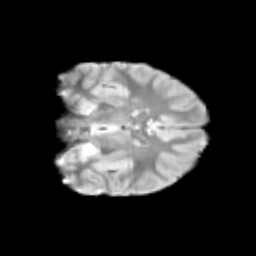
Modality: T2w
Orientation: coronal
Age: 9
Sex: male
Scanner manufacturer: siemens
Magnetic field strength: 3 T
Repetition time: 3.8 s
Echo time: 0.07 s